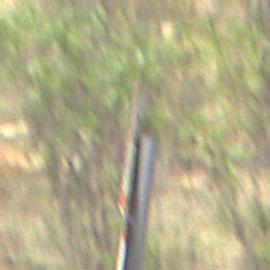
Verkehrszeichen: EinseitigVerengteFahrbahnLinks
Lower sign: Geschwindigkeit5
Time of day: Midday
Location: Outdoor (Nature)
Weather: PartlyCloudy
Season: Autumn
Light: Natural